Field crop: maize
Growth stage: 2
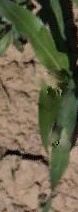
Species: maize